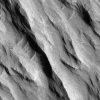
Atmospheric dust classification: not_dusty